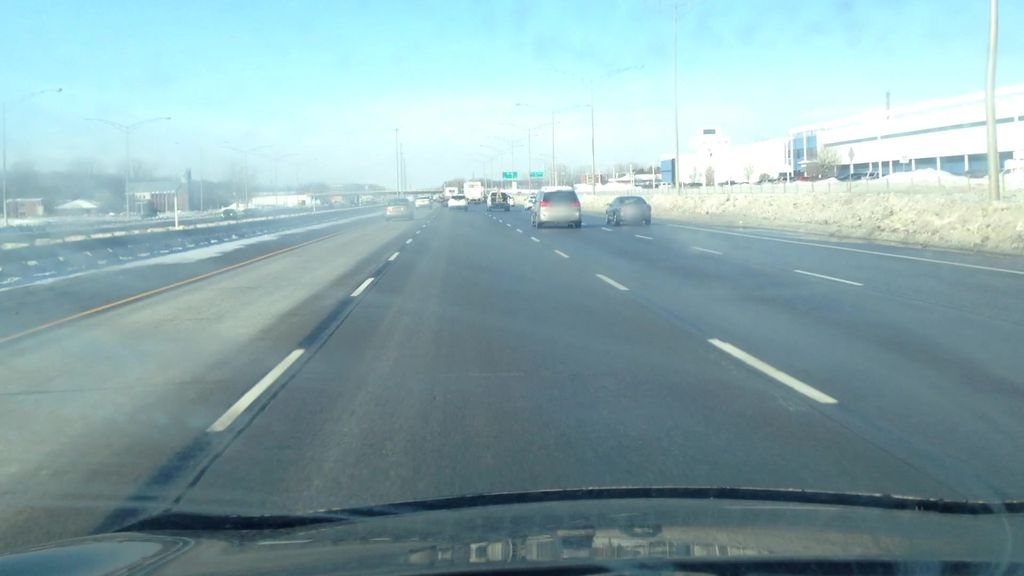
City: montreal